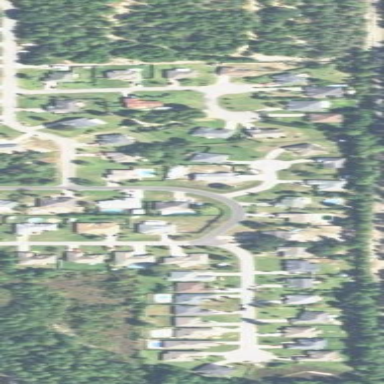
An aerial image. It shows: Residential area composed of single-family homes.